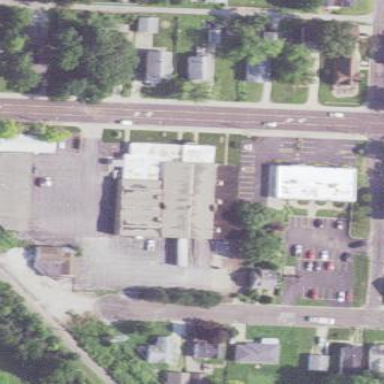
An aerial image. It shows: Commercial building.